Interaction volume radius: 10 \u00c5
Interaction volume height: 25 \u00c5
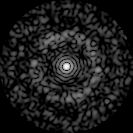
Disorder parameter: 0.8354